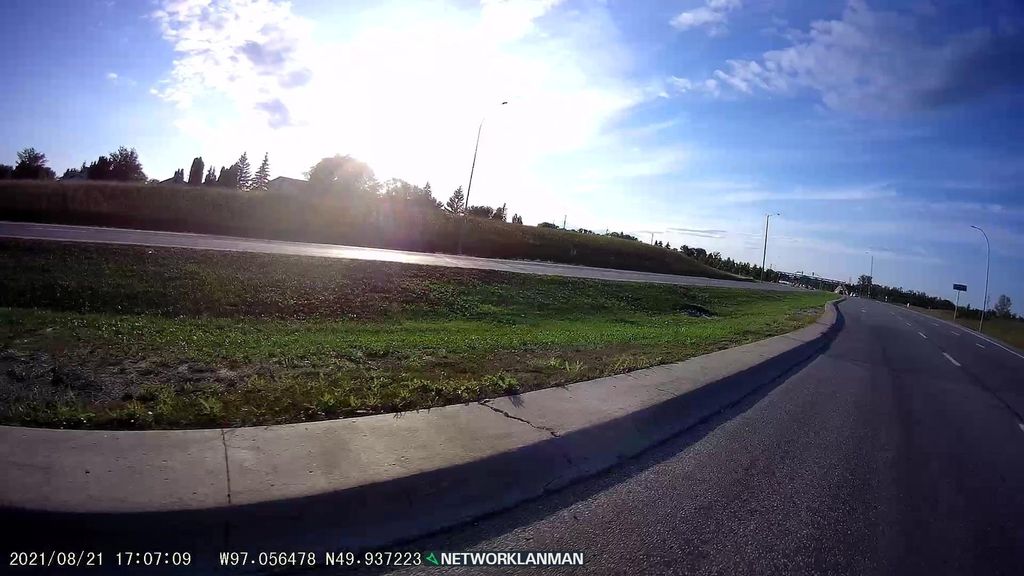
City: winnipeg